Question: I want to create a dropdown as in the snapshot below. I Googled and got to know that 'HTML5 datalist' can help me do this. However, datalist does not show all options when the focus is on it. How do I show all options?

Here is my code so far:
'''
<input list="theaters" name="theaters">
<datalist id="theaters">
<option value="Inox">
<option value="E Square">
</datalist>
</input>
'''
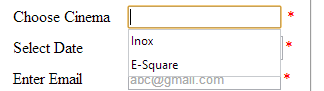
Answer: Modify your code by removing closing tag
'''
<input list="theaters" name="theaters">
<datalist id="theaters">
<option value="Inox">
<option value="E Square">
</datalist>
'''
Check this <URL>. Just press down arrow key when focused in textbox. It will show all options.